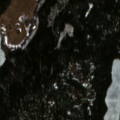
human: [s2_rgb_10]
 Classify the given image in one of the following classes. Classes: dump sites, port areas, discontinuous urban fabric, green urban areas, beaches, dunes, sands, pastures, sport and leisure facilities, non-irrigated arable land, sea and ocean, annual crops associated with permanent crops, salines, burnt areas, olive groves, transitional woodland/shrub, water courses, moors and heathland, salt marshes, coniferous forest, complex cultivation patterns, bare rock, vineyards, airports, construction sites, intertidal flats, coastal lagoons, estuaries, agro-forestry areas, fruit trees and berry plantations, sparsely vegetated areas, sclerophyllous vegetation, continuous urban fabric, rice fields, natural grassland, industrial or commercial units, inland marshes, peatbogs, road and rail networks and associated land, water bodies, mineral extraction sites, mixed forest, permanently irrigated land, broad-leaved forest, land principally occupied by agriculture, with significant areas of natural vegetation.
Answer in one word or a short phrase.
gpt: land principally occupied by agriculture, with significant areas of natural vegetation, coniferous forest, mixed forest, water bodies